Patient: sex M, age 74
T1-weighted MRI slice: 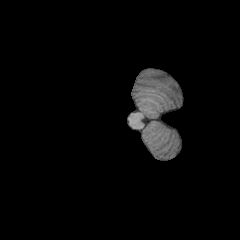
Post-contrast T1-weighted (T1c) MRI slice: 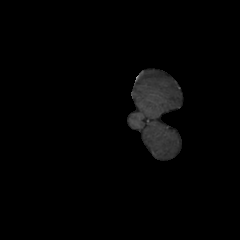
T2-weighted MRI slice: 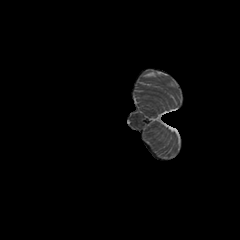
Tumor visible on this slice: no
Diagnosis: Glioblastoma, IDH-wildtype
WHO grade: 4